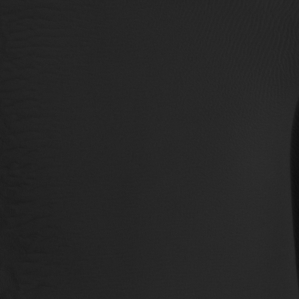
Label: non_frost